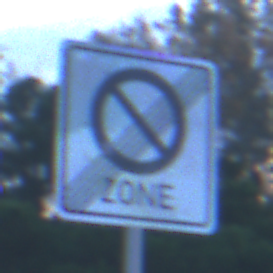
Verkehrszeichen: EndeEingeschraenktesHalteverbotZone
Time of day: Dawn
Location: Outdoor (Urban)
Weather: PartlyCloudy
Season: NotSpecified
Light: Natural